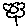
Label: flower